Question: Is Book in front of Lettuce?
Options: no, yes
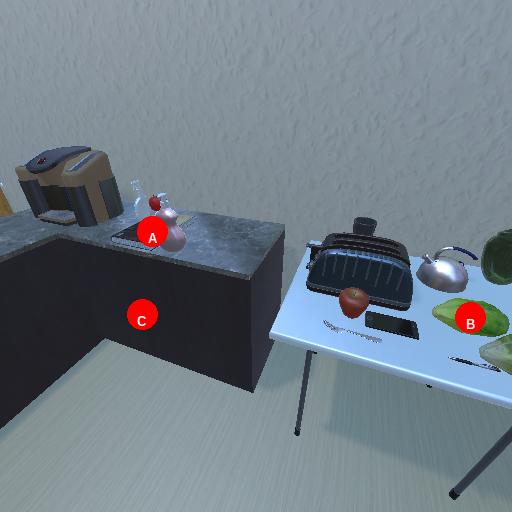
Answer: no